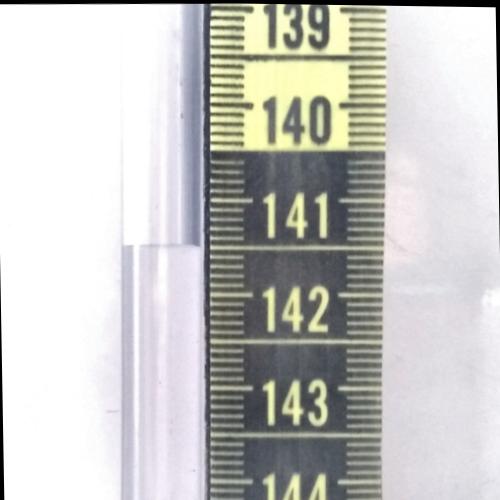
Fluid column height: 141.5 cm